Interaction volume radius: 10 \u00c5
Interaction volume height: 25 \u00c5
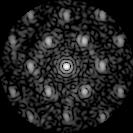
Disorder parameter: 0.4501